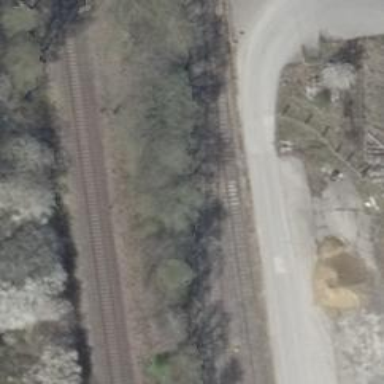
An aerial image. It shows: Rail spur service.